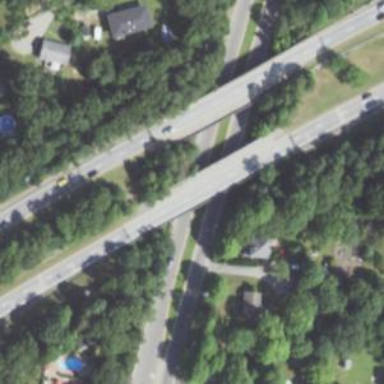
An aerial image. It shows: Man-made bridge.